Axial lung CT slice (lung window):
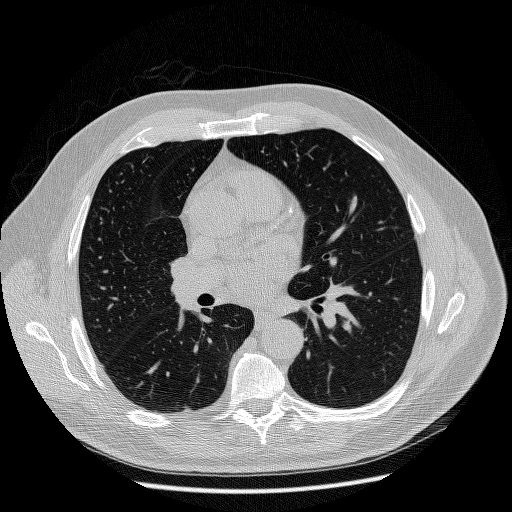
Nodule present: no